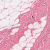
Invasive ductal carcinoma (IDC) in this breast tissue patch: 0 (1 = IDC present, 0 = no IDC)